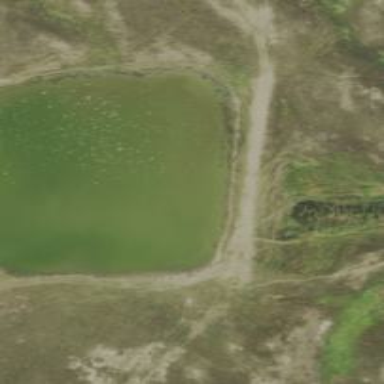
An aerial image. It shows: Reservoir.